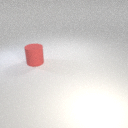
large red rubber cylinder